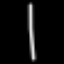
Label: line